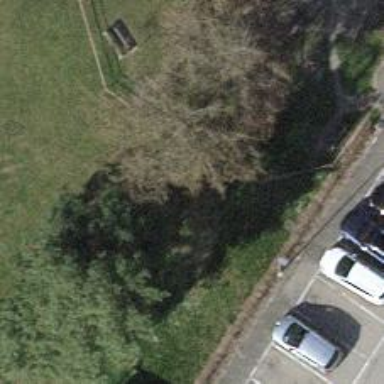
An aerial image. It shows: Park filled with evergreen needle-leaved trees.